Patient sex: F
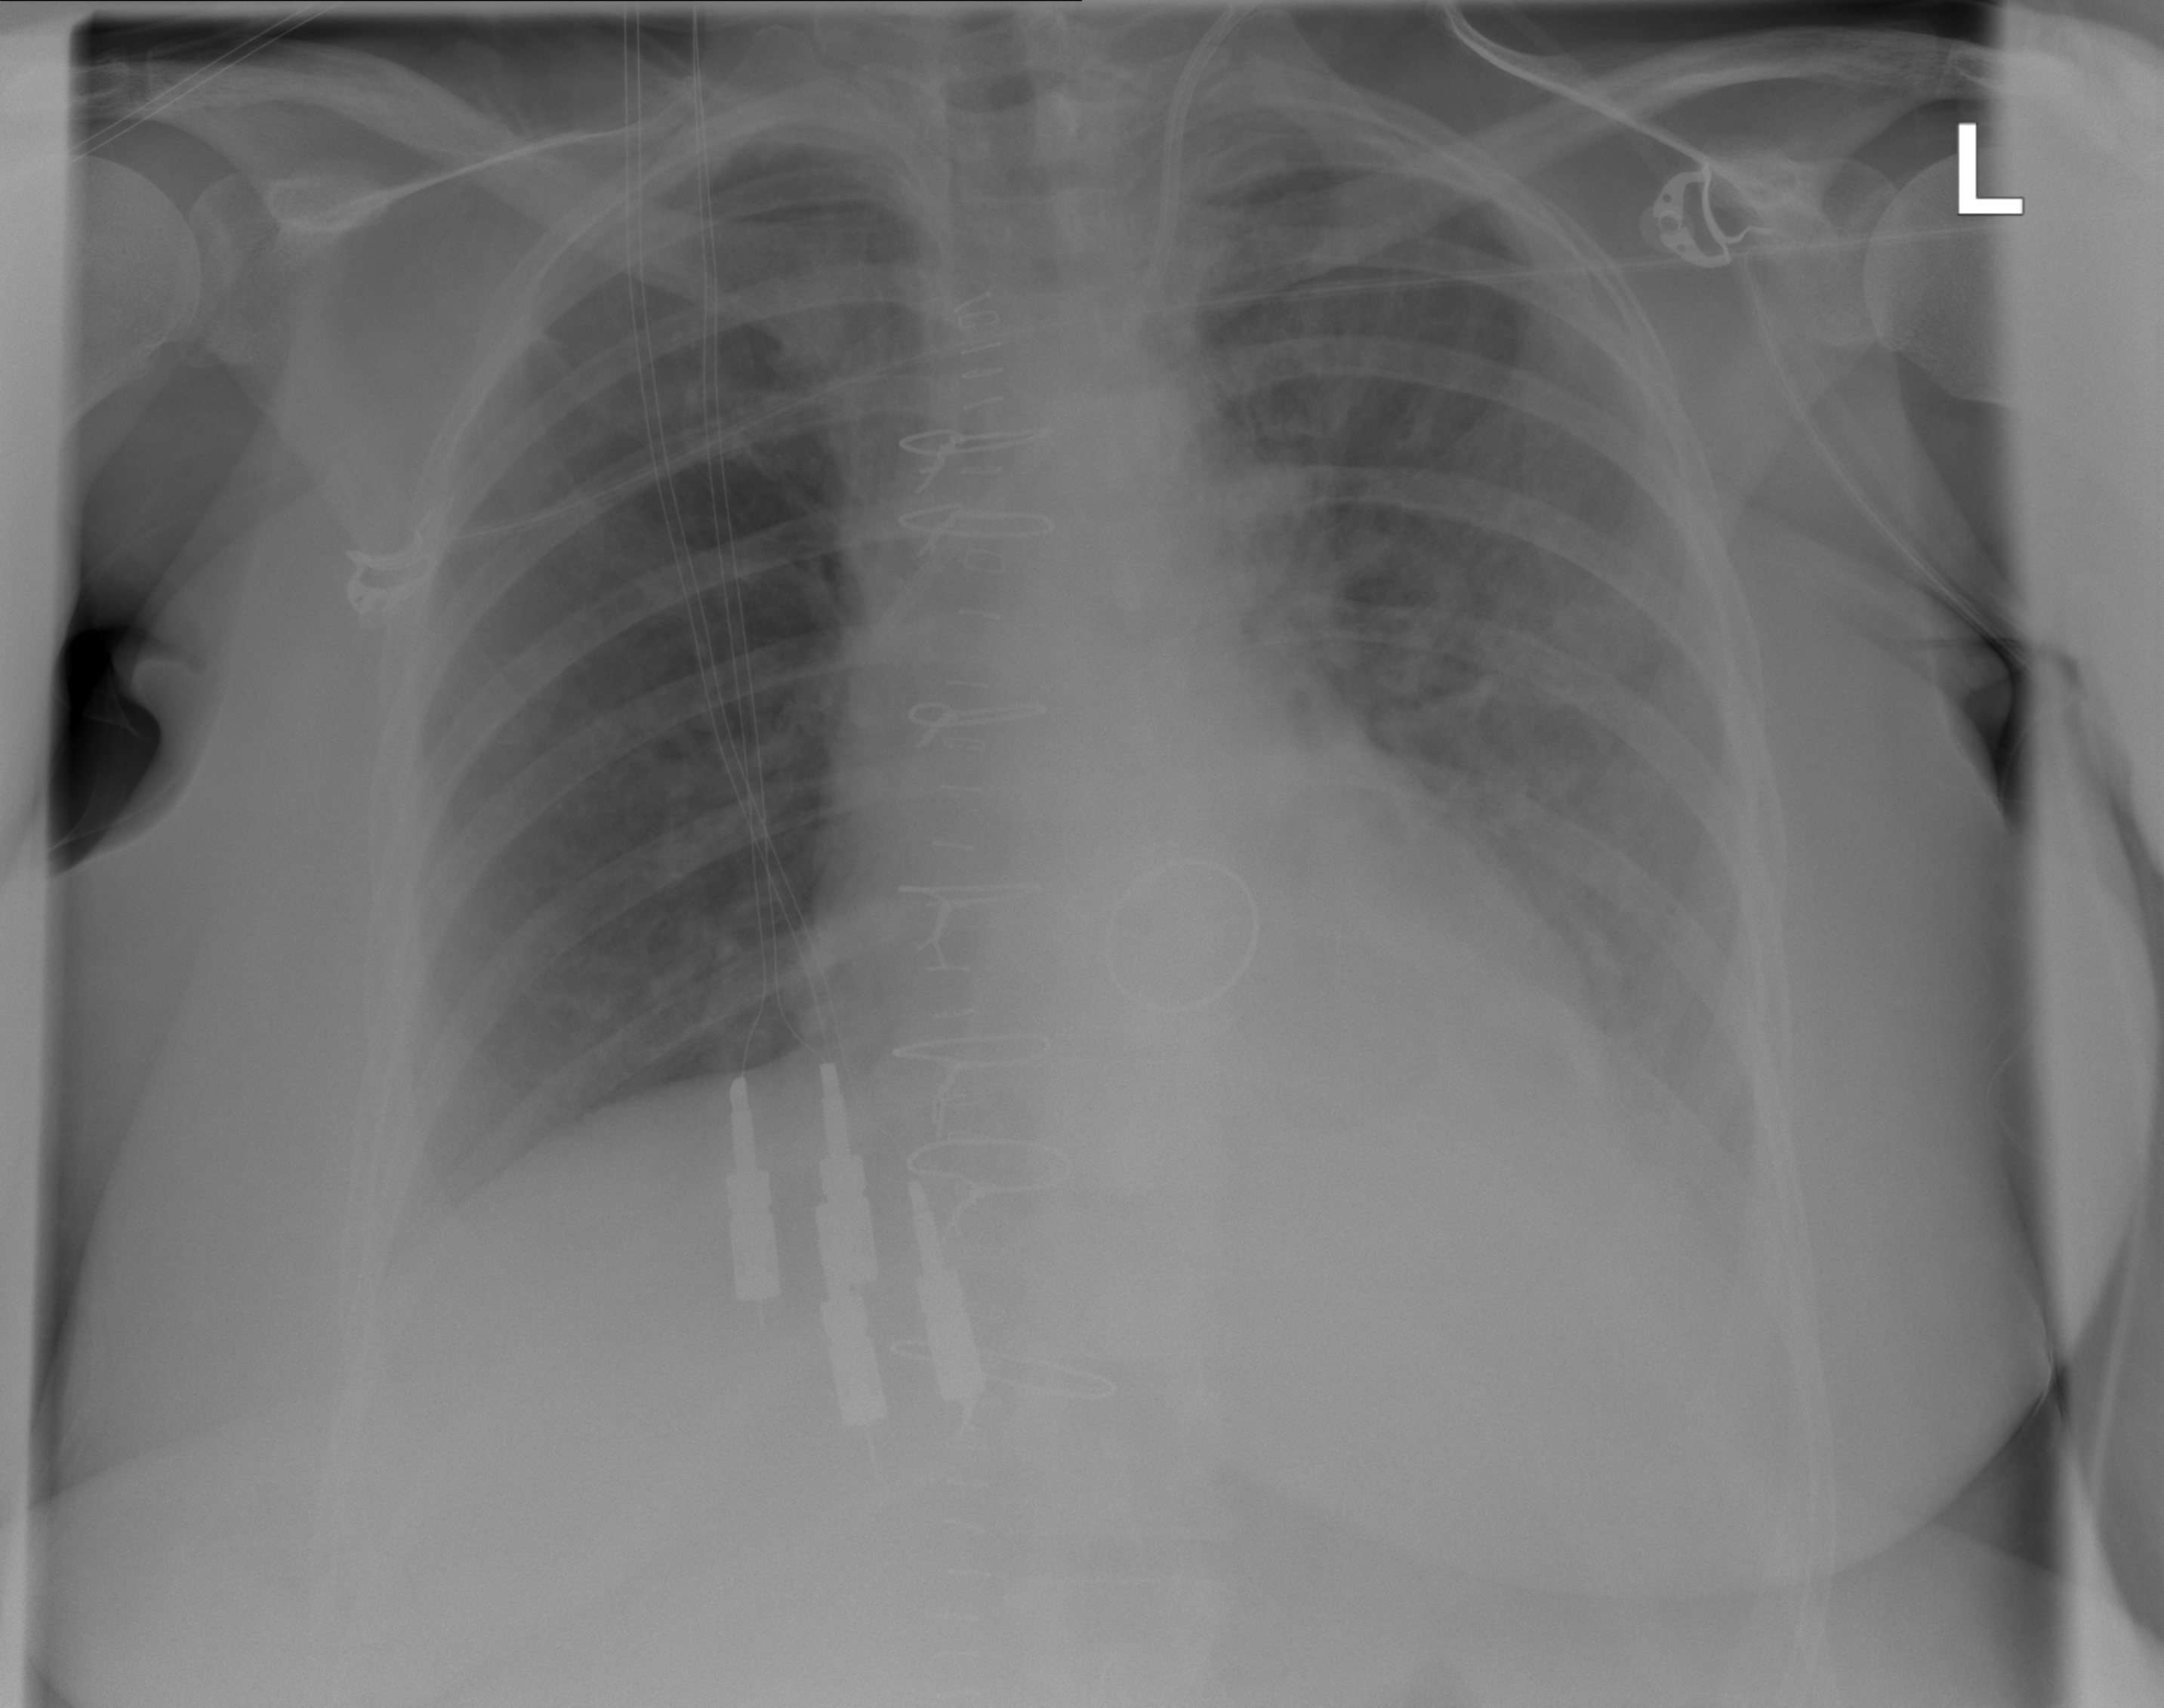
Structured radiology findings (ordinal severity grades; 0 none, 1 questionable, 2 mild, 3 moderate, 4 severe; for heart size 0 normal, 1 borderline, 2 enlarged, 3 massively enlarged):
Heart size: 1
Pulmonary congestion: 2
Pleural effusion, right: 0
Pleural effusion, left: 2
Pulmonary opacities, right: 0
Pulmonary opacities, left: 1
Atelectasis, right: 0
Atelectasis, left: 2